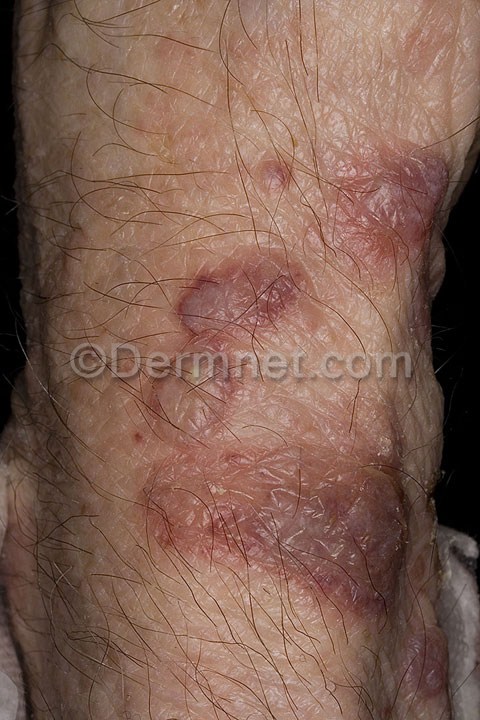
Disease: Bullous Disease Photos